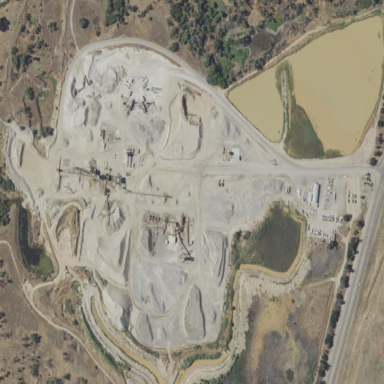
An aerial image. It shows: Quarry area.